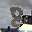
Label: 8